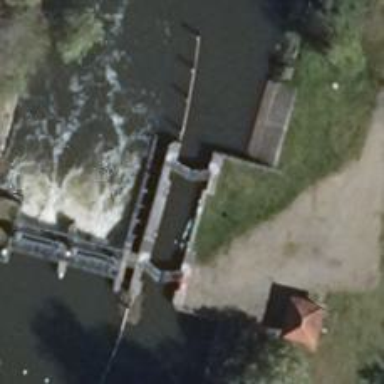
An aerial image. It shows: Scenic river with lock obstacle.